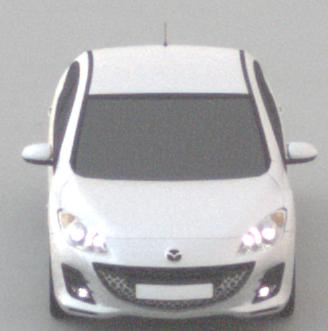
Make: Mazda
Model: 3 1.6
Detailed model: 3 (BL)
Model produced from: 2009/05
Model produced until: 2010/12
Doors: 5
Color: white
Road condition: dry road
Daytime: night
Contrast: low contrast